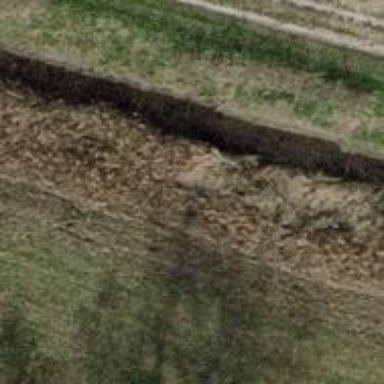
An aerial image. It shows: Ditch serving as waterway.